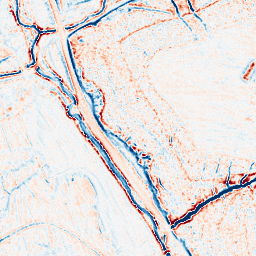
Category: edge_preserving
Decomposition family: bilateral
Decomposition parameters: d: 9
sigma_color: 100
sigma_space: 75
Upsampling method: edge_directed
Upsampling parameters: scale: 2
Upsampling scale: 2